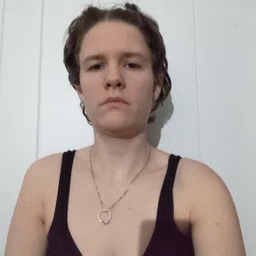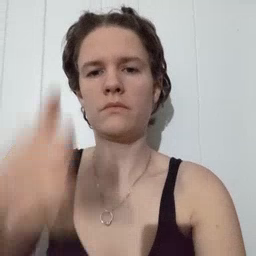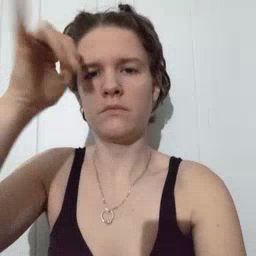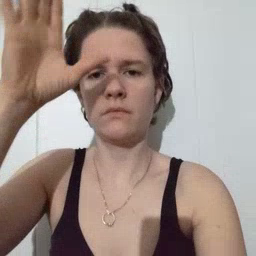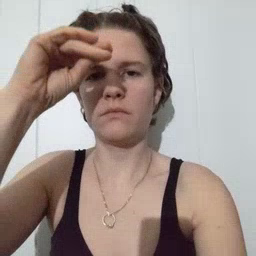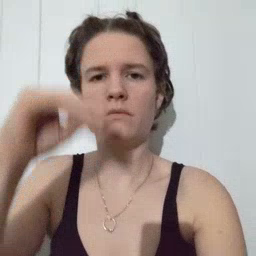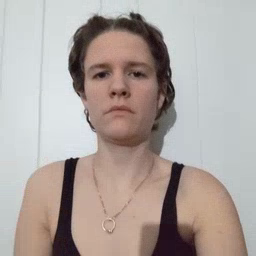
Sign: cowboy